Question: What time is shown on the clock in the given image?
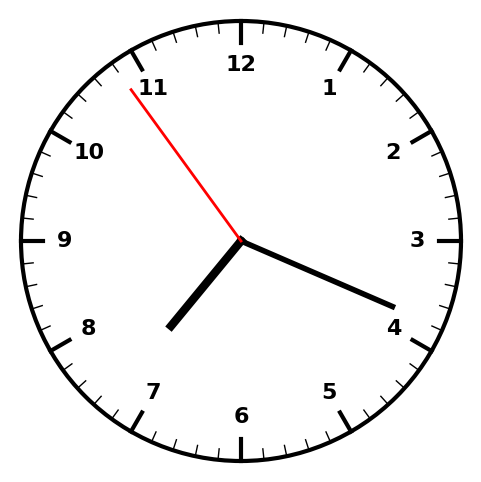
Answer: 07:18:54